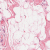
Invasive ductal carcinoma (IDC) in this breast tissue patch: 0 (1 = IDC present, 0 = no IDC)